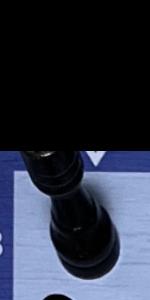
Label: Rook_Black